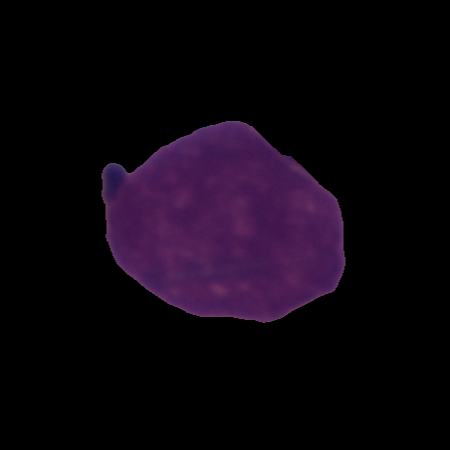
Label: cancer